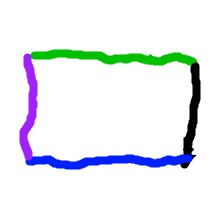
Shape: rectangle